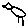
Label: bird